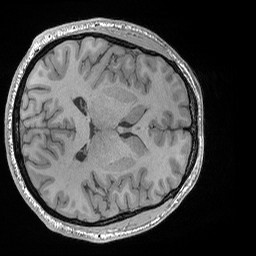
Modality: T1w
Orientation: axial
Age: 23
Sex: male
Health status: healthy
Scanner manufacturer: siemens
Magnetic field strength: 3 T
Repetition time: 0.02 s
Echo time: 0.00492 s